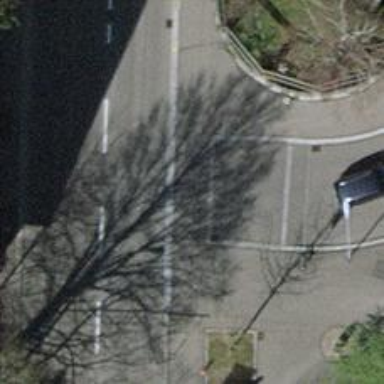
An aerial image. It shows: Traffic calming table.